Interaction volume radius: 5 \u00c5
Interaction volume height: 15 \u00c5
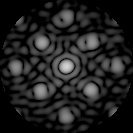
Disorder parameter: 0.2686